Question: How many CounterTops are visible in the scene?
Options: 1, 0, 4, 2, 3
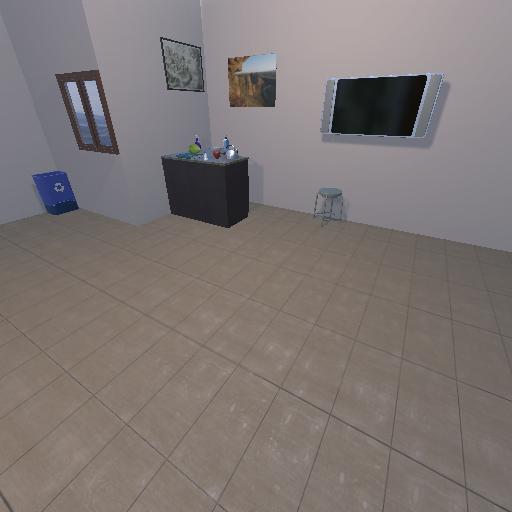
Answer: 1